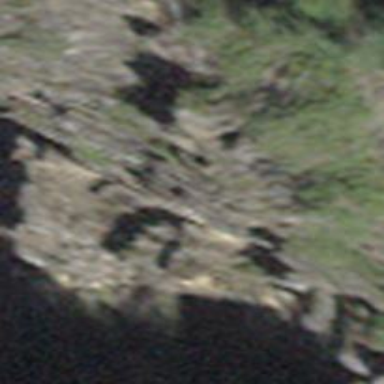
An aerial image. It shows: Cliff in nature.